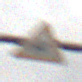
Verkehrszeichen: ReiterLinks
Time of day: MorningAfternoon
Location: Outdoor (Nature)
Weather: Overcast
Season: NotSpecified
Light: Natural